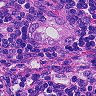
Metastatic tissue present: yes